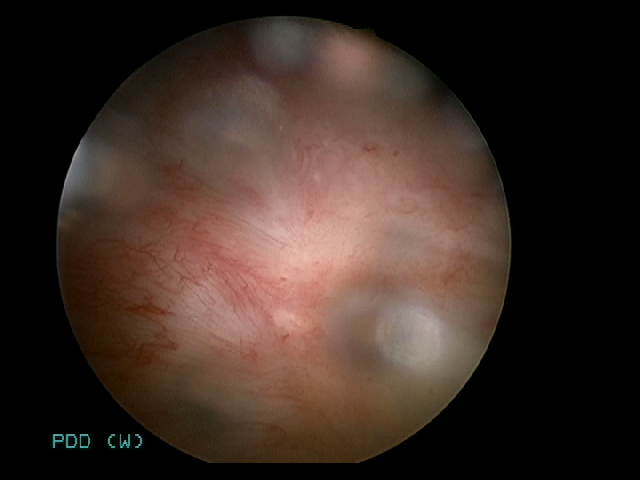
Modality: WLC
Class: Malignant
Subclass: HighGradePapillary
Lesion: L1
Stage: Ta
Morphology: Non-papillary
Bladder cancer association: Yes